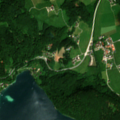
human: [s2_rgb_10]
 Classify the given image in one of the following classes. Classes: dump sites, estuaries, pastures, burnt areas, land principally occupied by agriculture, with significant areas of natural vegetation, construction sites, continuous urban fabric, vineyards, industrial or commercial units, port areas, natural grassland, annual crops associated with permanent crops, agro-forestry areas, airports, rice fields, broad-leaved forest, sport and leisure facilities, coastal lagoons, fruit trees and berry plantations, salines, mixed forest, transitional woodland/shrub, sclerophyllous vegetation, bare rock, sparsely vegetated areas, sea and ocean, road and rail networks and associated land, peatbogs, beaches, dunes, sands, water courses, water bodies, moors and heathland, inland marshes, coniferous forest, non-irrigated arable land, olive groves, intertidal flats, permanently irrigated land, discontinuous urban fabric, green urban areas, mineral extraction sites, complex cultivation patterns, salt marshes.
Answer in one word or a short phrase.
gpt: discontinuous urban fabric, pastures, mixed forest, water bodies